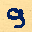
Label: 9